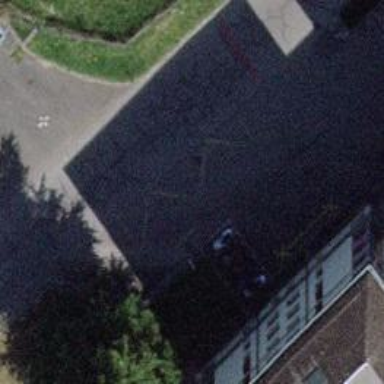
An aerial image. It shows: Bus stop with platform for public transport.